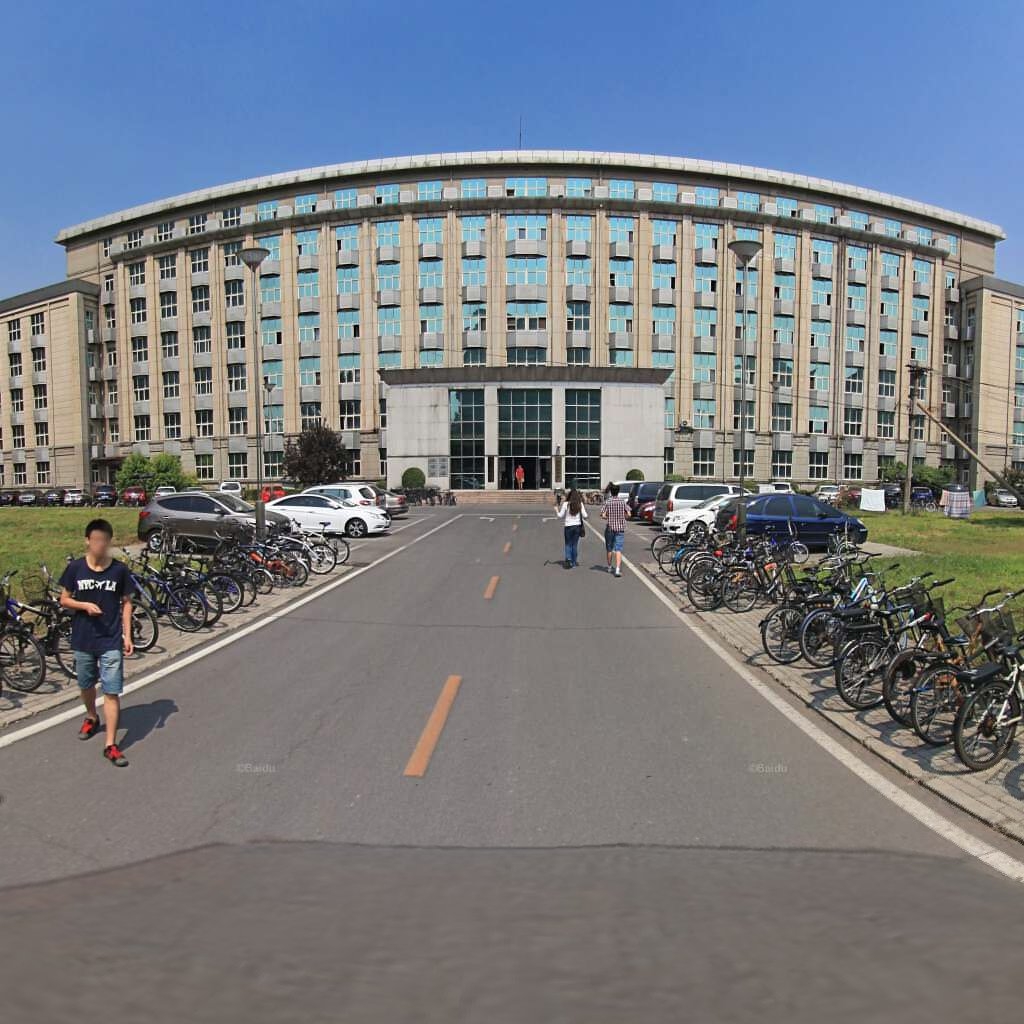
Region: Haidian
Road damage annotations: transverse crack, longitudinal crack, transverse crack